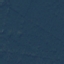
Label: Forest